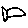
Label: fish